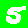
Digit: 5